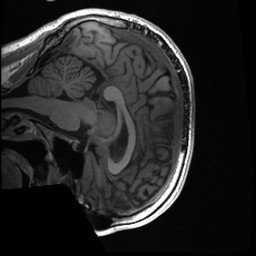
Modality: T1w
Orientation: sagittal
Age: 18
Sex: female